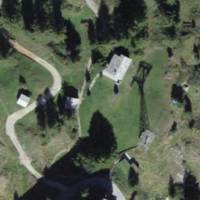
EUNIS habitat code: 26
Species observed at this site:
Chamaenerion angustifolium
Populus tremula